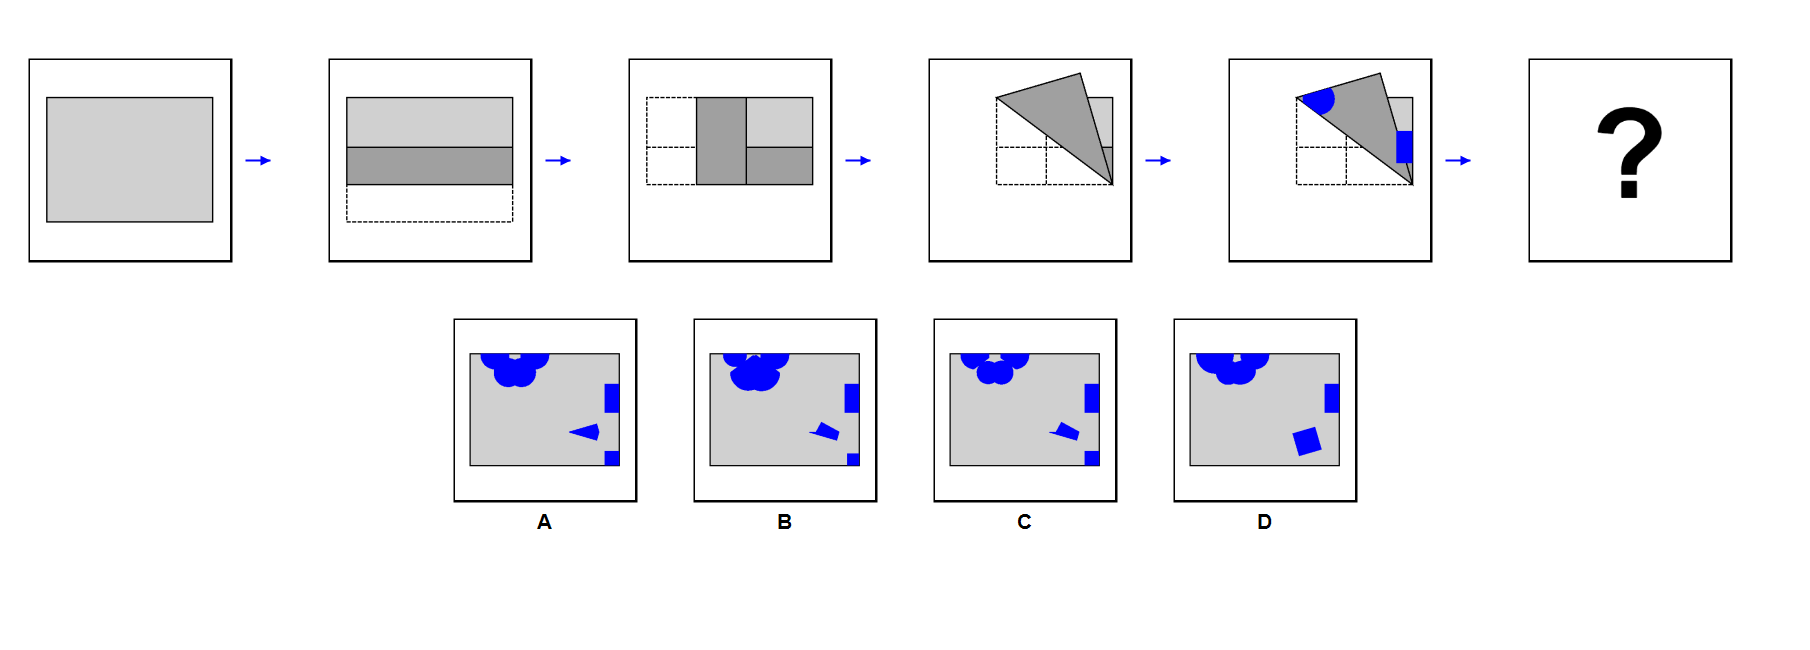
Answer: A